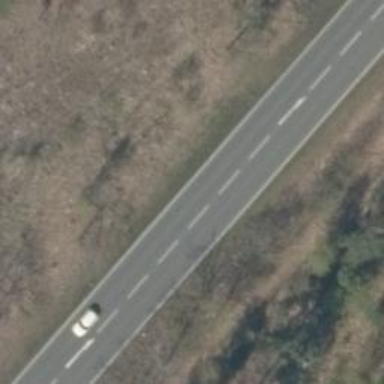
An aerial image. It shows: Primary road with asphalt surface.